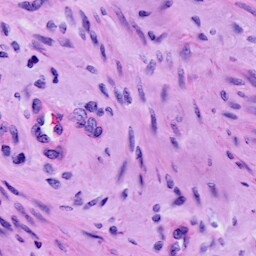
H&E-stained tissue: Cervix